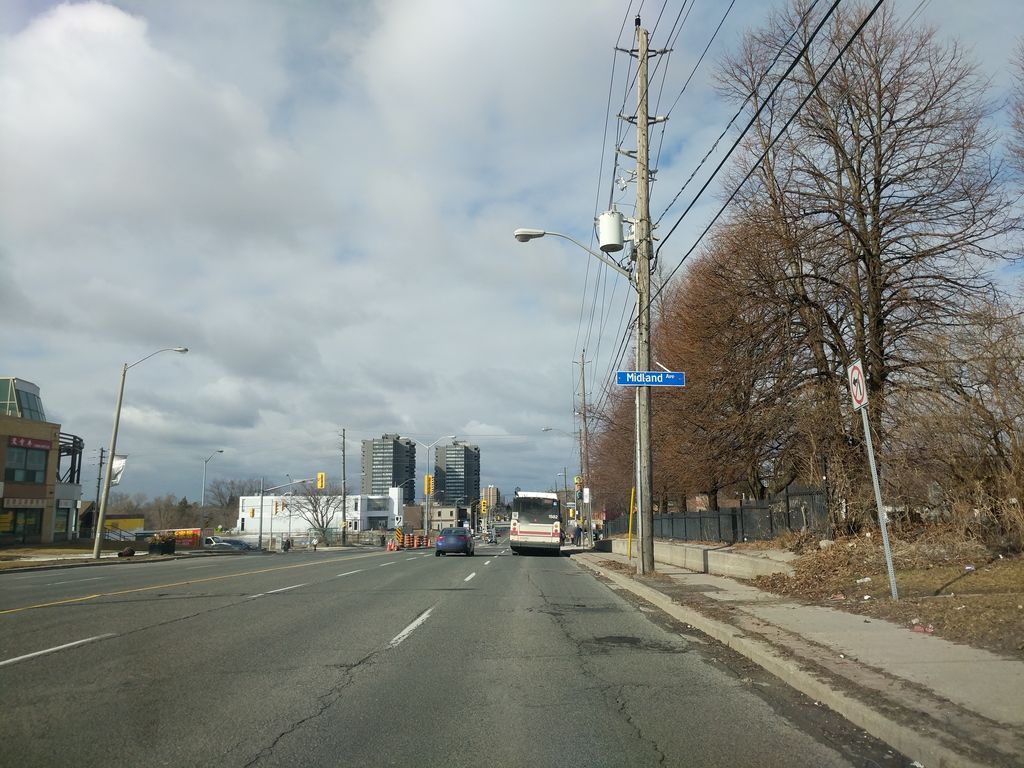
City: toronto